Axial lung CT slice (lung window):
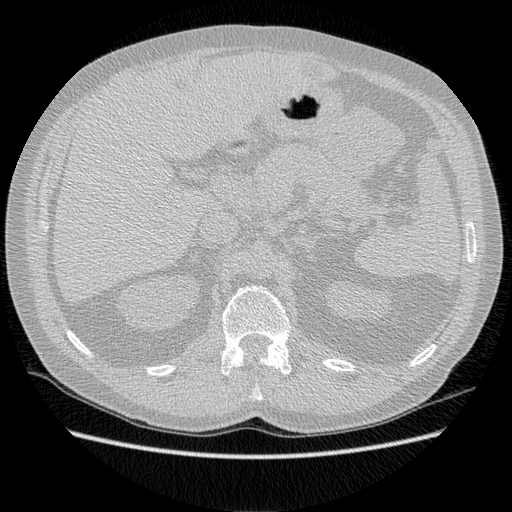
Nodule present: no